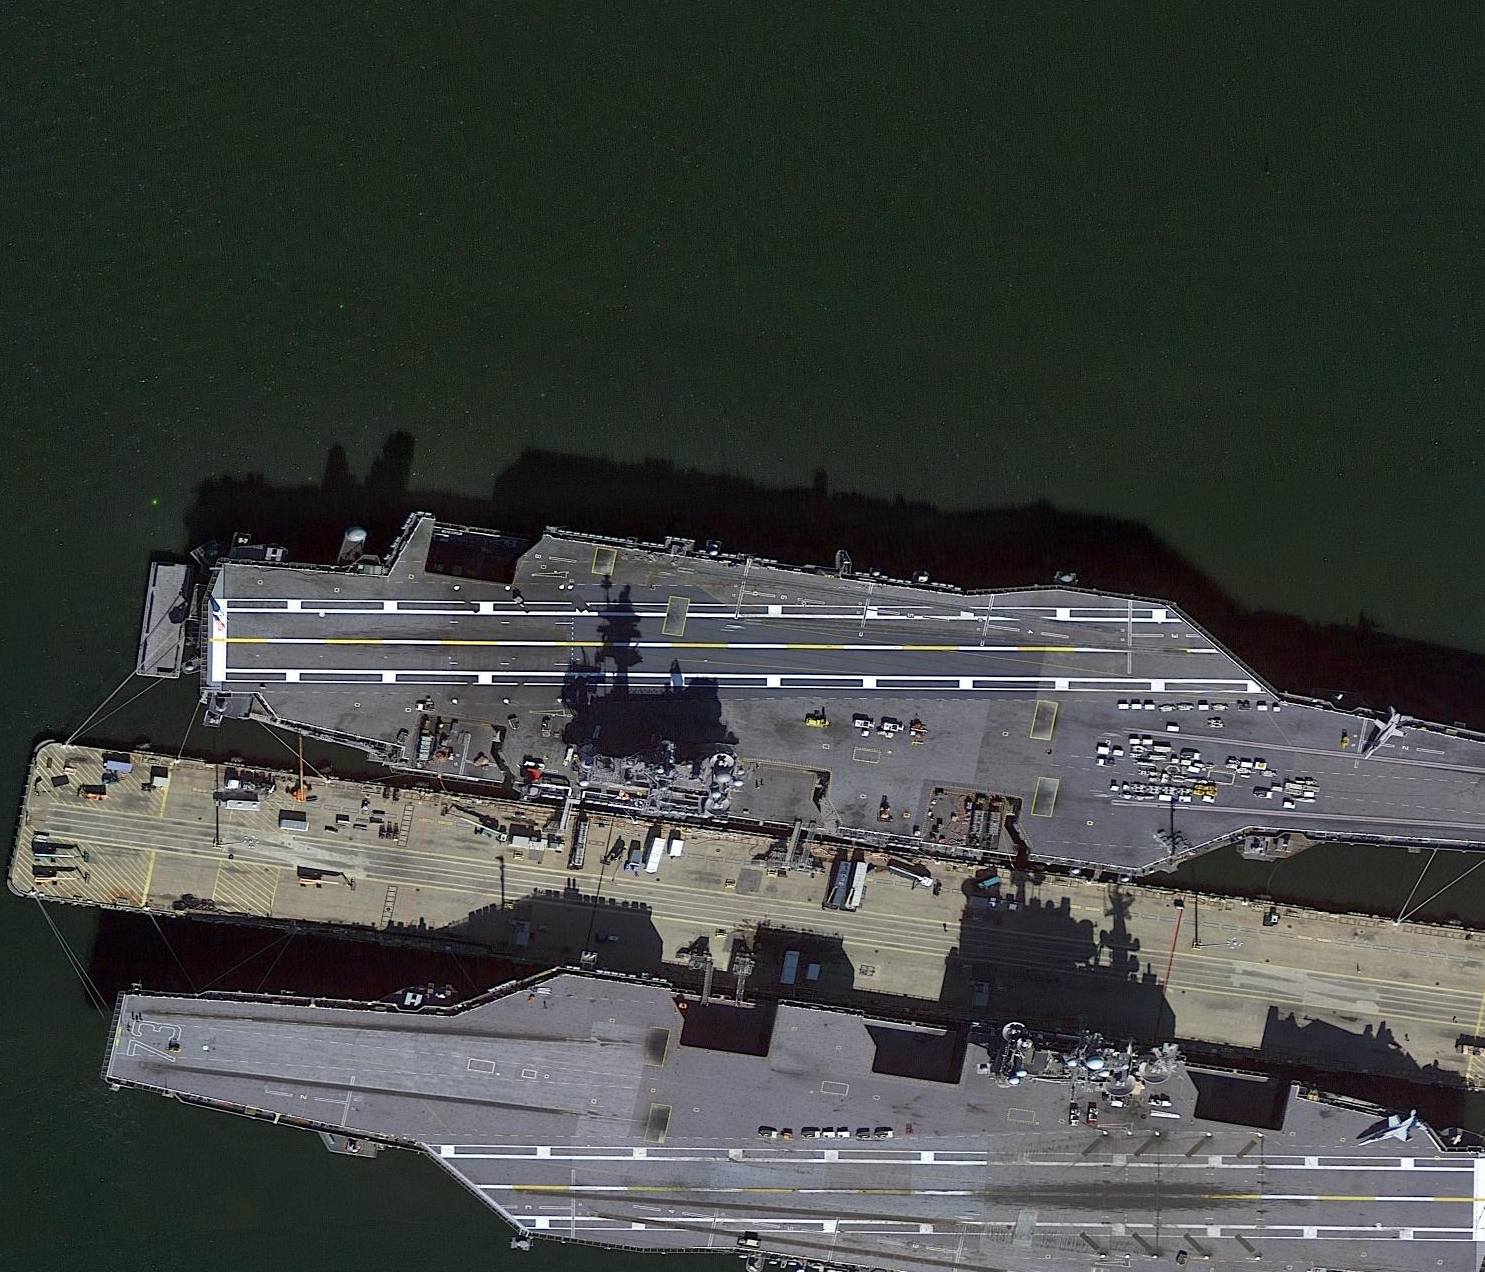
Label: aircraft_carrier